Question: Following <URL> I was able to get JSON data and store it into Core data. I am having a really hard time understanding how to do this with relationships in Core Data though.
Here is my Data Model:

Here is my JSON:
'''
{
"results": [
{
"name": "Trivia 1",
"objectId": "1000",
"createdAt": "2012-08-31 18:02:52.249 +0000",
"updatedAt": "2012-08-31 18:02:52.249 +0000",
"questions": [
{
"text": "Question 1"
},
{
"text": "Question 2"
},
{
"text": "Question 3"
}
]
}
]
}
'''
And finally here is where I set the managedObject's Value:
'''
//Sets values for ManagedObject, also checks type
- (void)setValue:(id)value forKey:(NSString *)key forManagedObject:(NSManagedObject *)managedObject {
NSLog(@"TYPE: %@", [value class]);
//If managedObject key is "createdAt" or "updatedAt" format the date string to an nsdate
if ([key isEqualToString:@"createdAt"] || [key isEqualToString:@"updatedAt"]) {
NSDate *date = [self dateUsingStringFromAPI:value];
//Set date object to managedObject
[managedObject setValue:date forKey:key];
} else if ([value isKindOfClass:[NSArray class]]) { //<---This would be the array for the Relationship
//TODO: If it's a Dictionary/Array add logic here
for(NSDictionary *dict in value){
NSLog(@"QUESTION");
}
} else {
//Set managedObject's key to string
[managedObject setValue:value forKey:key];
}
}
'''
I have taken a look at <URL> but I'm really confused how to connect the pieces together from the Ray Wenderlich examples. Any help would be greatly appreciated.
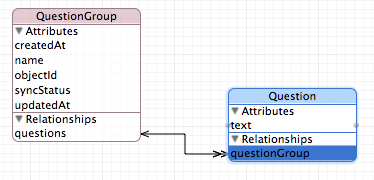
Answer: In your for loop you are going to do some special handeling, if you're dealing with a QuestionGroup you will know that an array on that object is questions (assuming it is the only array) so you can create a new Question object for each entry in the dictionary. This is going to break the genericness of the sync engine but you could go through some extra steps to regain it if desired.
'''
else if ([value isKindOfClass:[NSArray class]]) {
if ([[managedObject entity] name] isEqualToString:@"QuestionGroup") {
NSSet *questions = [NSMutableSet set];
for (NSDictionary *question in value) {
// create your question object/record
NSManagedObject *questionManagedObject = [NSEntityDescription insertNewObjectForEntityForName:@"Question" inManagedObjectContext:managedObjectContext];
// setup your question object
questionManagedObject.text = [question valueForKey:@"text"];
// store all the created question objects in a set
[questions addObject:questionManagedObject];
}
// assign the set of questions to the relationship on QuestionGroup
[managedObject setValue:questions forKey:@"questions"];
}
}
'''